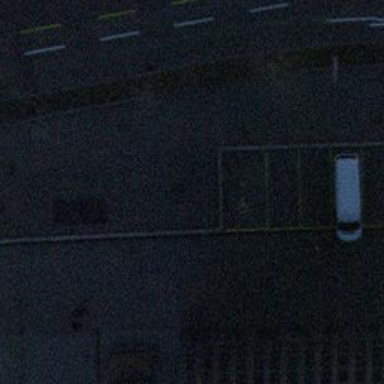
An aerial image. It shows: Bollard.